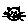
Label: cat